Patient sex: M
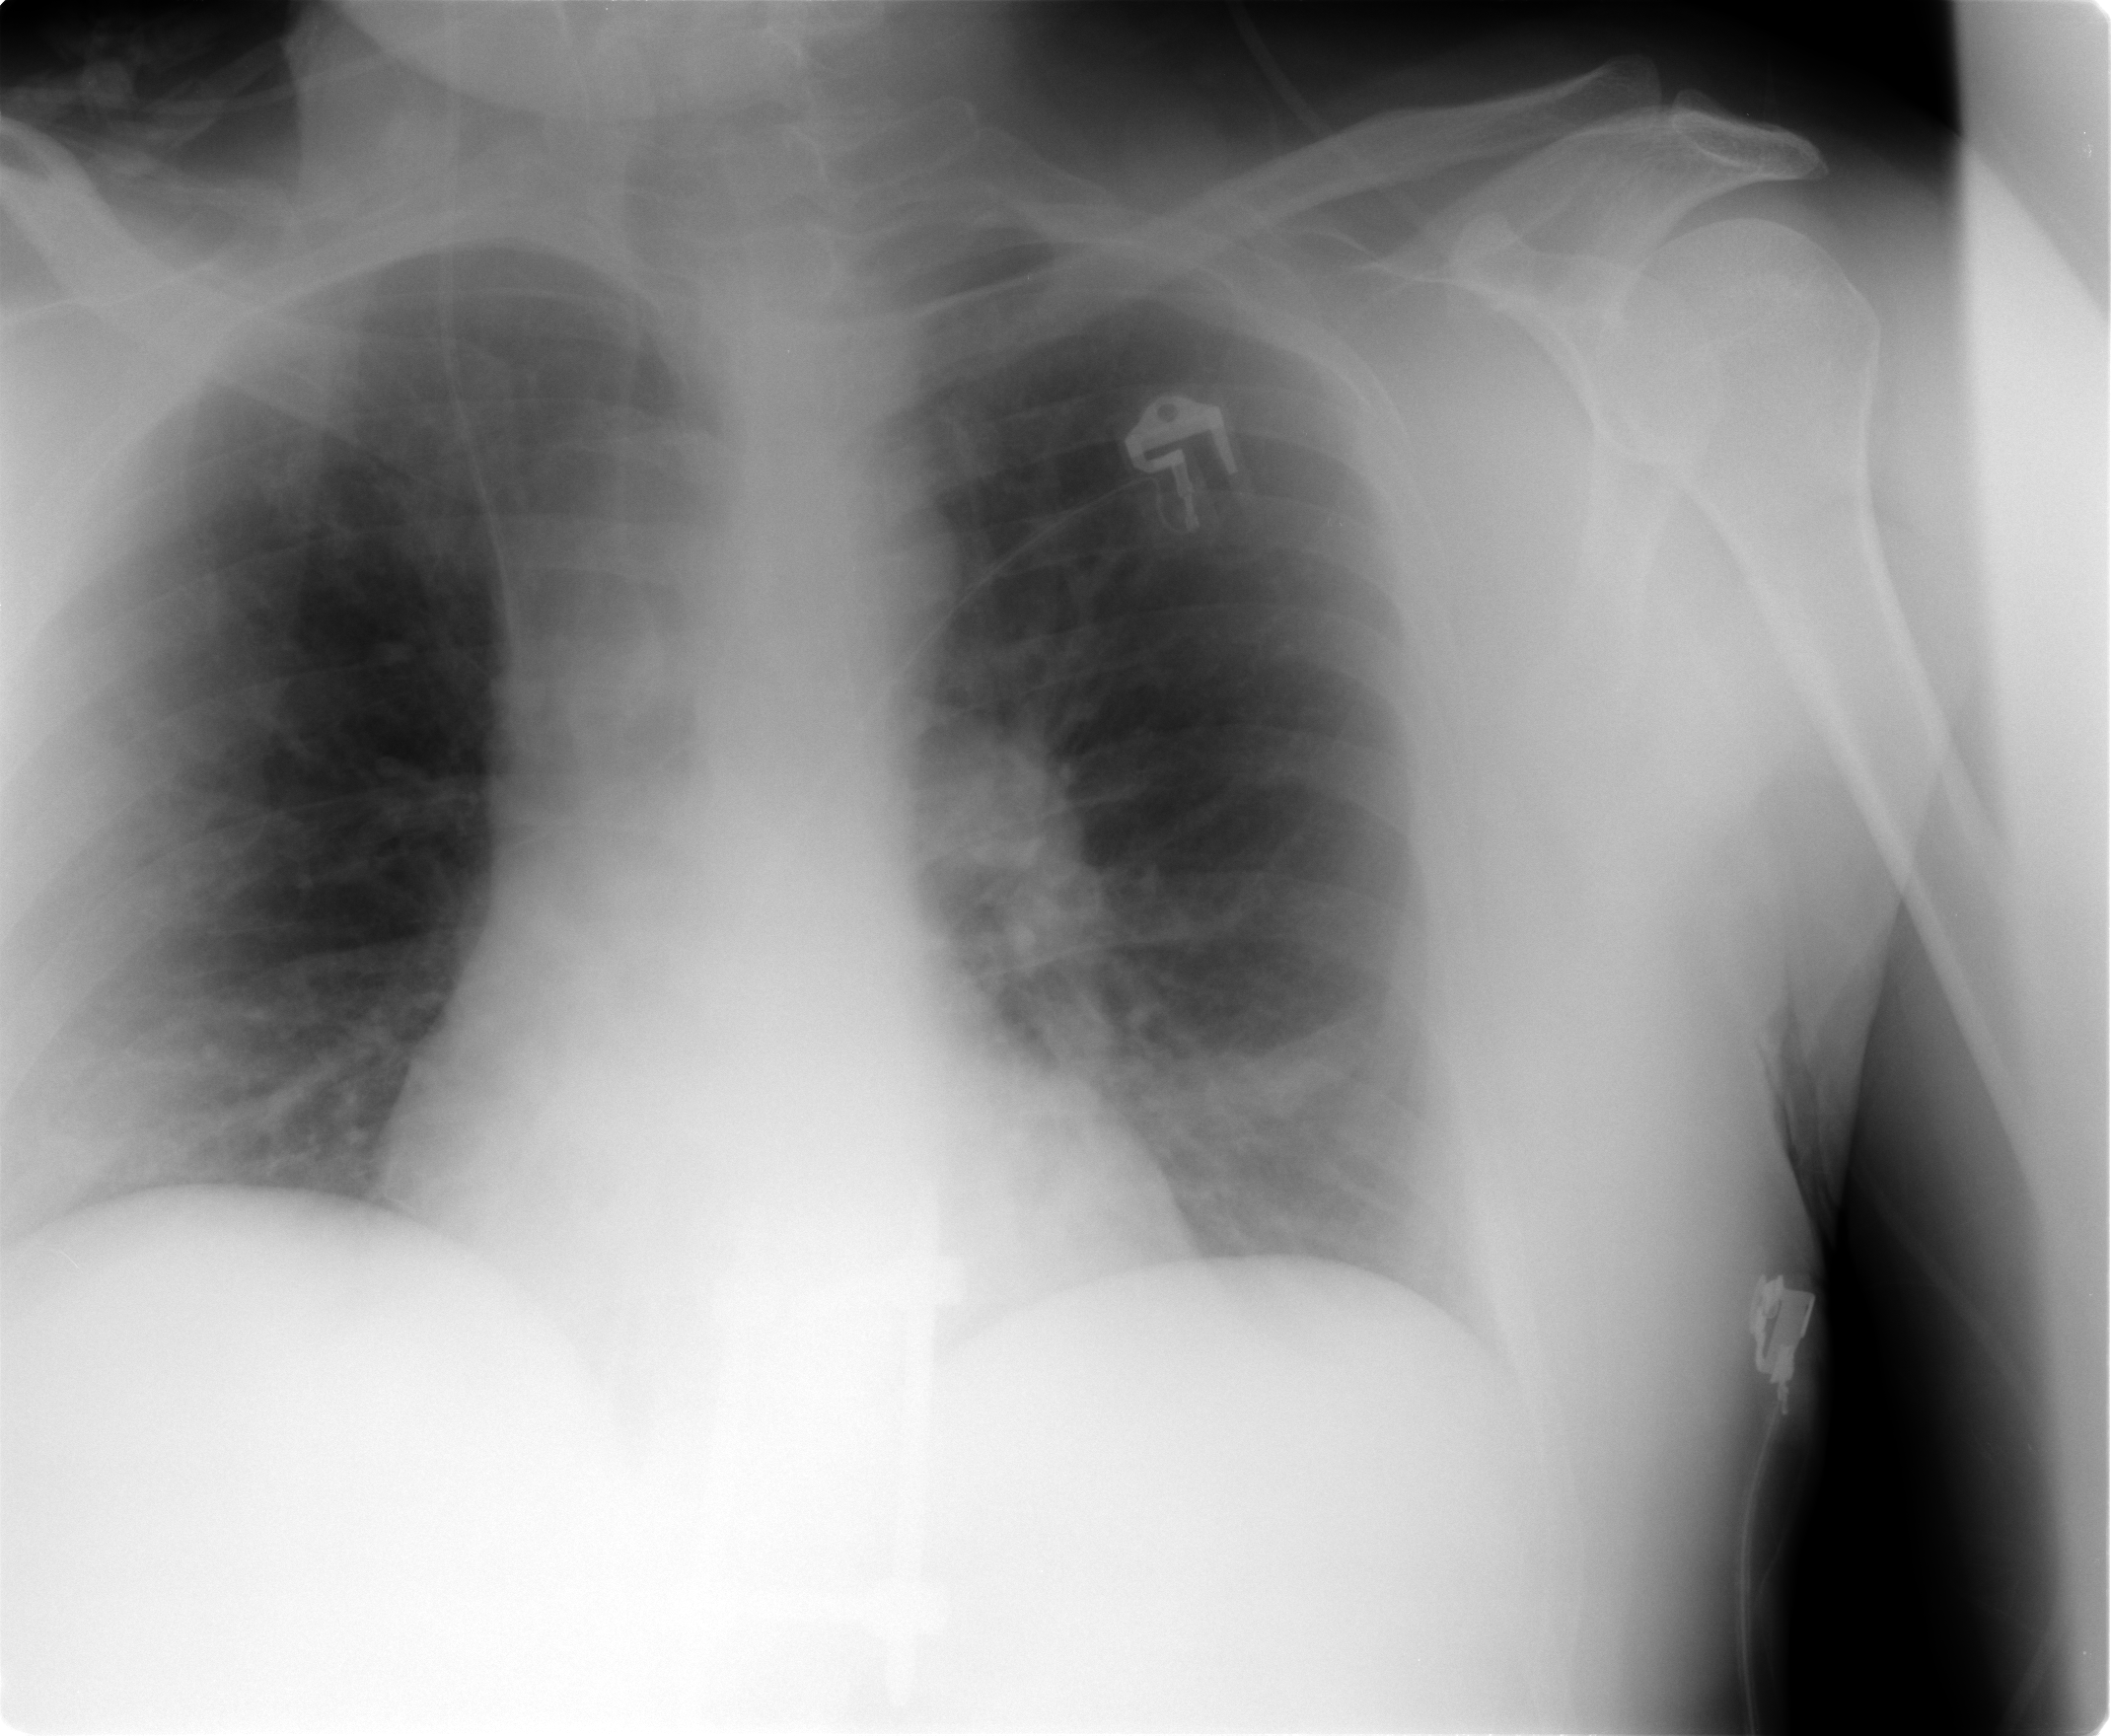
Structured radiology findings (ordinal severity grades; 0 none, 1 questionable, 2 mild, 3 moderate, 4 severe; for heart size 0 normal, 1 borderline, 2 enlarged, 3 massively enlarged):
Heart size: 0
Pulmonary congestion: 0
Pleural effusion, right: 0
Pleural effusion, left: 0
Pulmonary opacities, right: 0
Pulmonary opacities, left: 0
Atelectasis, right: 2
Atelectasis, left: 0